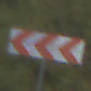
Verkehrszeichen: RichtungstafelnInKurvenGrossRechts
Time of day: Midday
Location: Outdoor (Suburban)
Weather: Overcast
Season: NotSpecified
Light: Natural